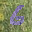
Label: 6